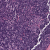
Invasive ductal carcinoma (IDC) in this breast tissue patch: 0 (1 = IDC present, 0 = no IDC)